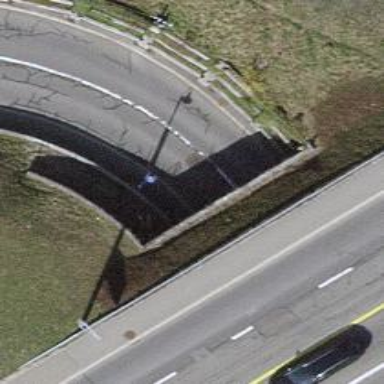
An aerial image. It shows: Residential road with asphalt surface passing through tunnel.